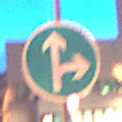
Verkehrszeichen: VorgeschriebeneFahrtrichtungGeradeausOderRechts
Umgebung: Outdoor, Urban
Tageszeit: Night
Wetter: PartlyCloudy
Licht: Artificial
Jahreszeit: NotSpecified
Kontrast: HighContrast